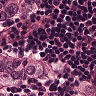
Metastatic tissue present: yes